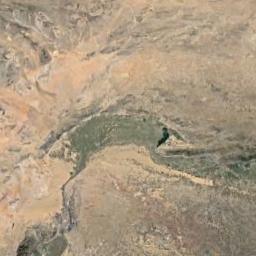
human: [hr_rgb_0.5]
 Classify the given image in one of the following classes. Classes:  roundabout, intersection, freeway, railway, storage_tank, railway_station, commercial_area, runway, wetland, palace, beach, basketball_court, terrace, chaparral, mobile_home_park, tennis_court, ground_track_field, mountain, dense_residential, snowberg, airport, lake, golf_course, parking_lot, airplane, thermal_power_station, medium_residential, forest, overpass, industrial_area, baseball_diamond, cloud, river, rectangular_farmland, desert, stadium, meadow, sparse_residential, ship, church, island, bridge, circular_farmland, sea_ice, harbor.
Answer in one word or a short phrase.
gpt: desert